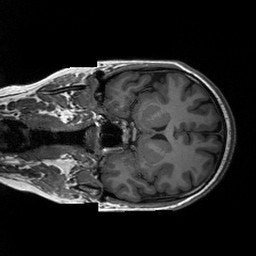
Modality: T1w
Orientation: coronal
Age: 24
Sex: female
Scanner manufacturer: siemens
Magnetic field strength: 3 T
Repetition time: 2.3 s
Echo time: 0.00233 s